Aerial crown-view tile of a tropical tree (Barro Colorado Island, Panama), acquired 20240918:
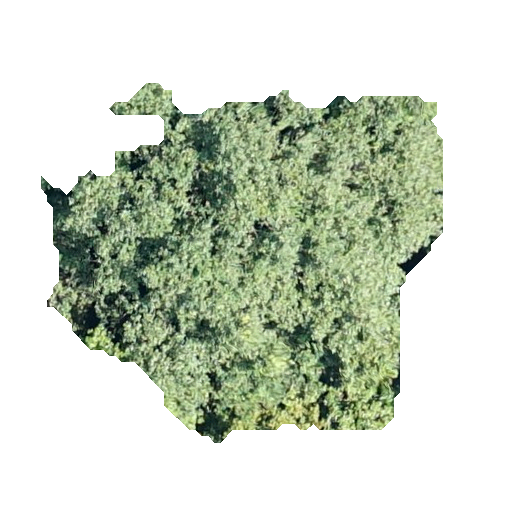
Species: Hieronyma alchorneoides
GBIF accepted scientific name: Hieronyma alchorneoides
Crown area: 162.287 m²